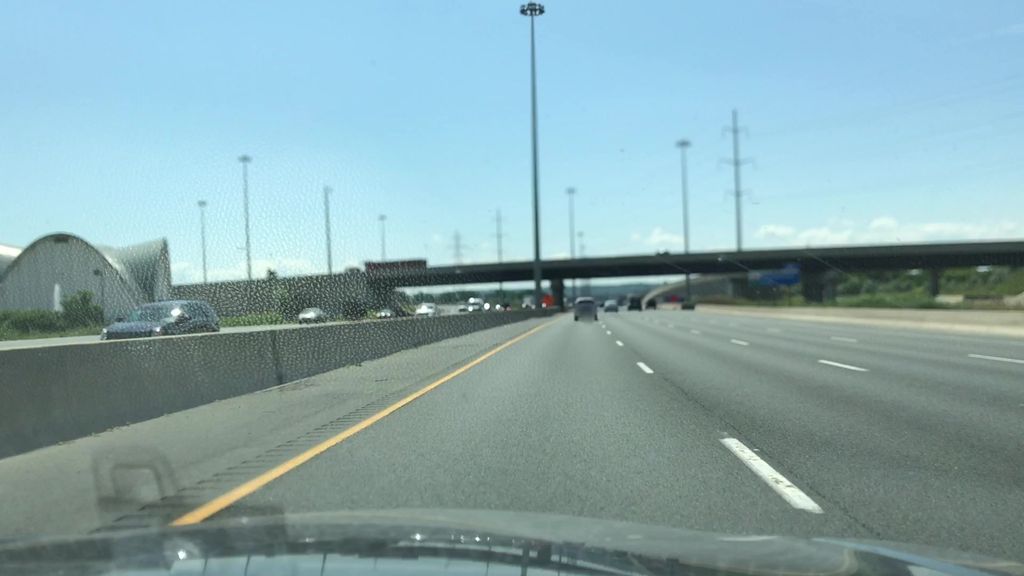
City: hamilton